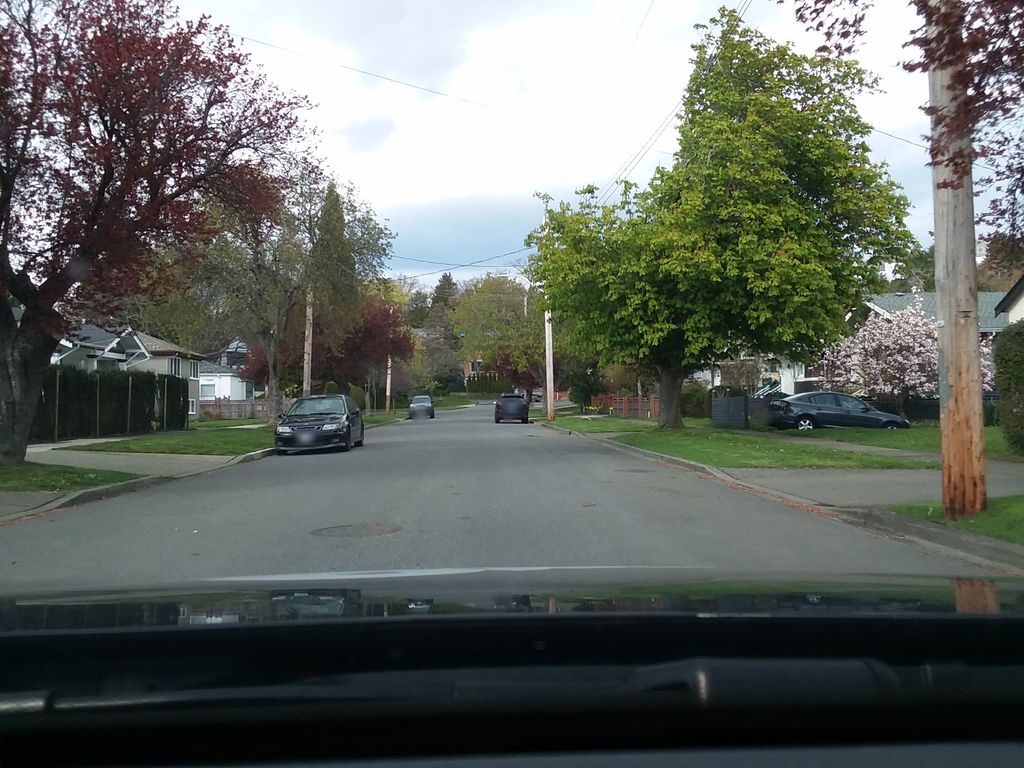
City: victoria